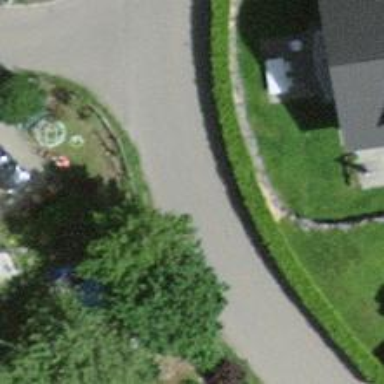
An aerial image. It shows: Hedge acting as barrier.